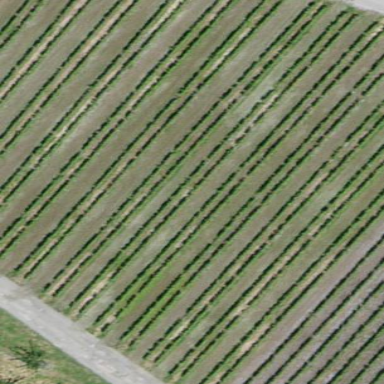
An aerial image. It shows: Vineyard with grape crops.